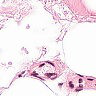
Metastatic tissue present: no